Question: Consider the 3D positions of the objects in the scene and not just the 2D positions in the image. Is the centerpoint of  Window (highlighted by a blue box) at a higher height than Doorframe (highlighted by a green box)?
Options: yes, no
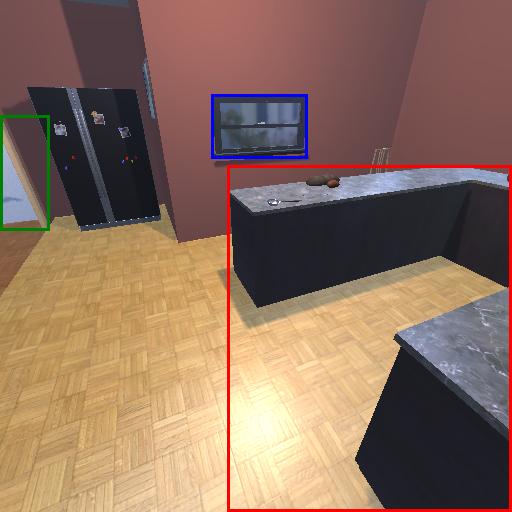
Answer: yes